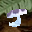
Label: 5